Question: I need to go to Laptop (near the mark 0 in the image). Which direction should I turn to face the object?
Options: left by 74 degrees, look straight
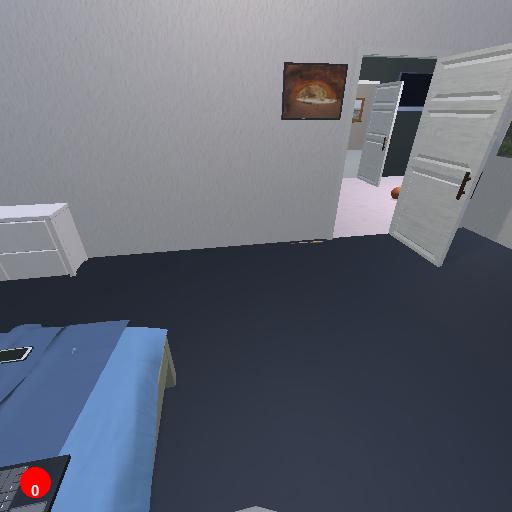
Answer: left by 74 degrees